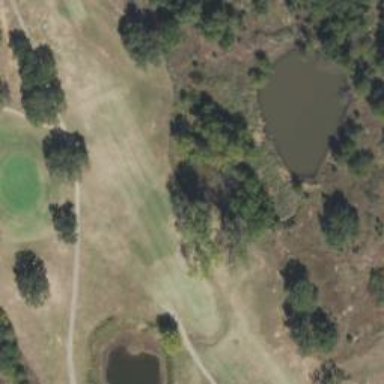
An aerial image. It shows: View of golf hole.